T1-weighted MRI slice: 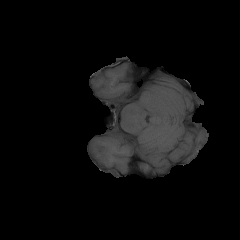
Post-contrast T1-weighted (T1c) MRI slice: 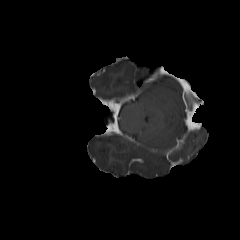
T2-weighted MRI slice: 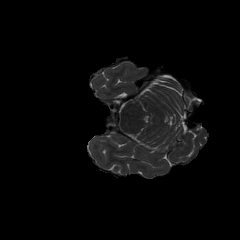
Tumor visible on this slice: no